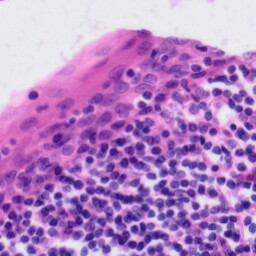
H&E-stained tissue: Tonsil